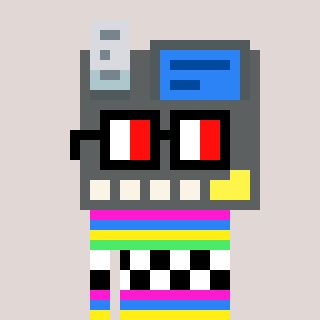
a pixel art character with square glasses with black frames and red eyes, a cash register-shaped head and a purple-colored body on a warm background